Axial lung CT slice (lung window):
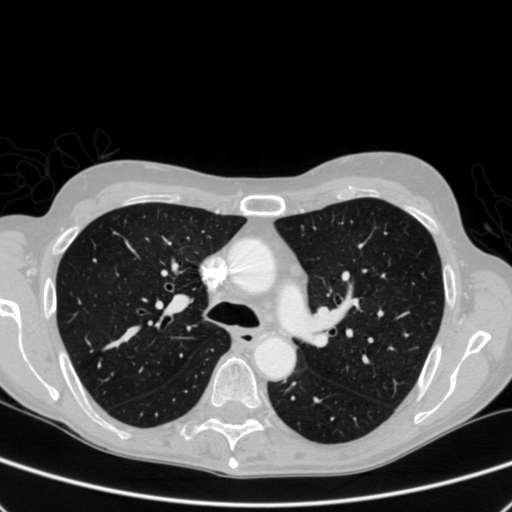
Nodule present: no